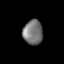
Tissue: lung
Cell type: Fibroblasts
Senescence score: 0.5708
Nuclear area (px): 473
Mean DAPI intensity: 118.317